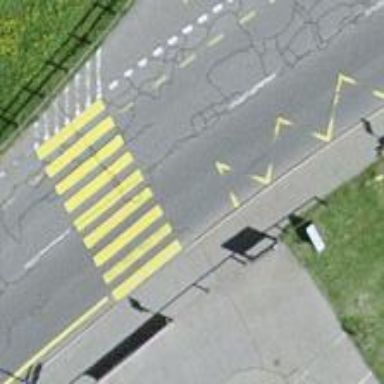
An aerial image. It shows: Uncontrolled zebra crossing on the road.